Interaction volume radius: 5 \u00c5
Interaction volume height: 10 \u00c5
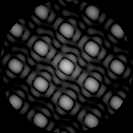
Disorder parameter: 0.007471